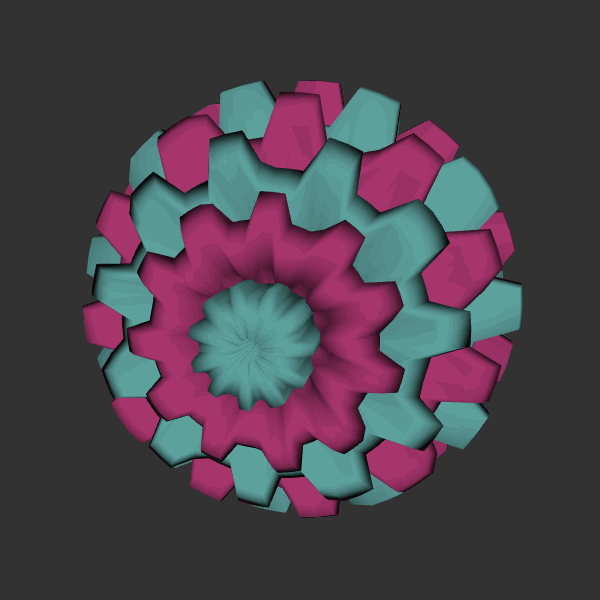
Background: dark